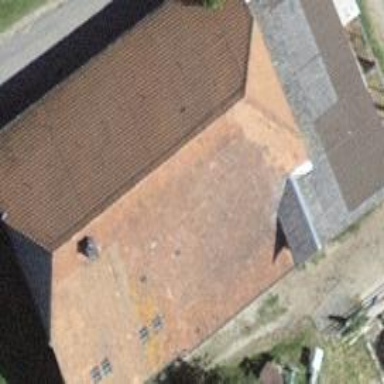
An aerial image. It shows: Farm building.